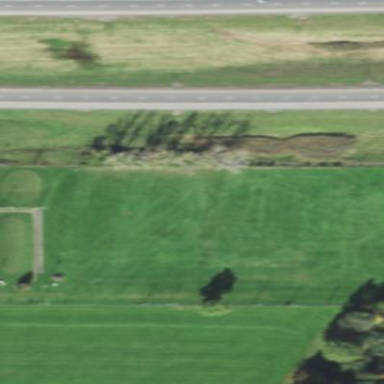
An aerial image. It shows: Grassy area used as driving range for golf.